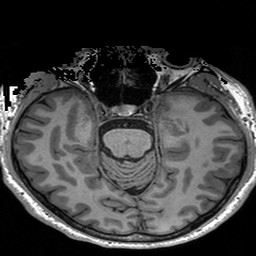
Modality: T1w
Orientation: coronal
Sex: male